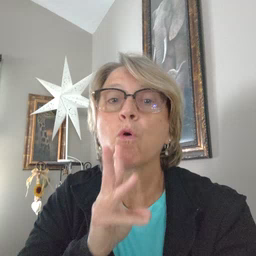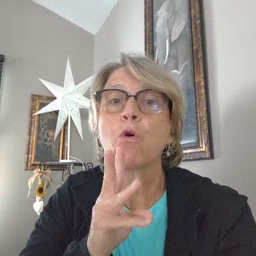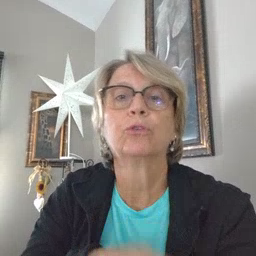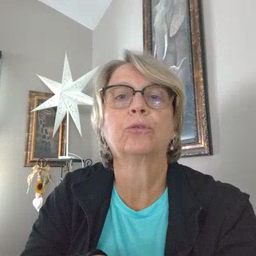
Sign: water